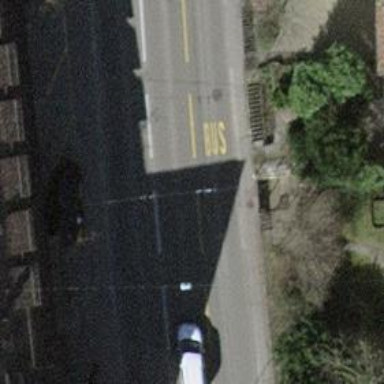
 featuring lane designated for cyclists on the left side. The presence of trolley wires indicates that this road may be used for trolleybus transportation."